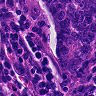
Metastatic tissue present: no